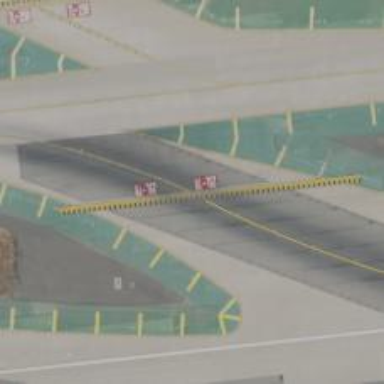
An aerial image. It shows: Image of taxiway at airport.